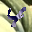
Label: 4